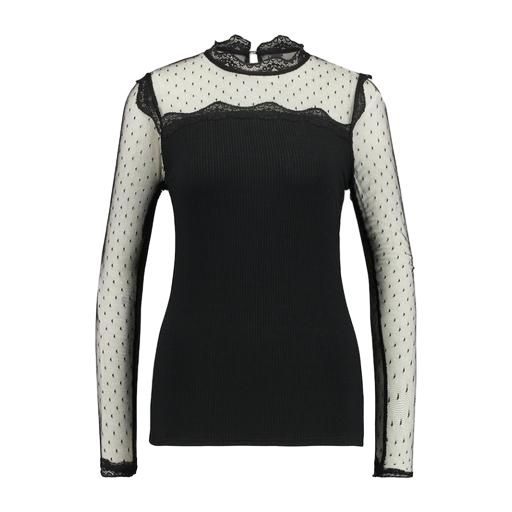
high-neck top, black lacey mesh-paneled top, vero moda black high neck blouse, white background